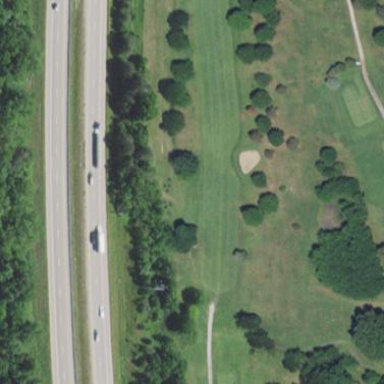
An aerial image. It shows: Area with grass used as rough in golf course.